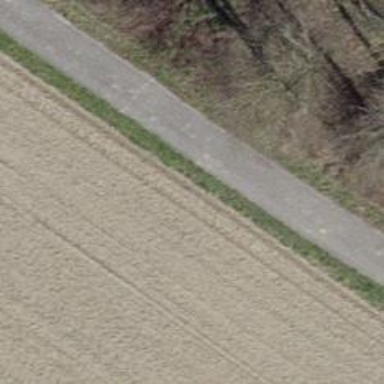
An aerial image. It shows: Well-maintained track road of grade 1.